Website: crate-barrel
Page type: billing-address
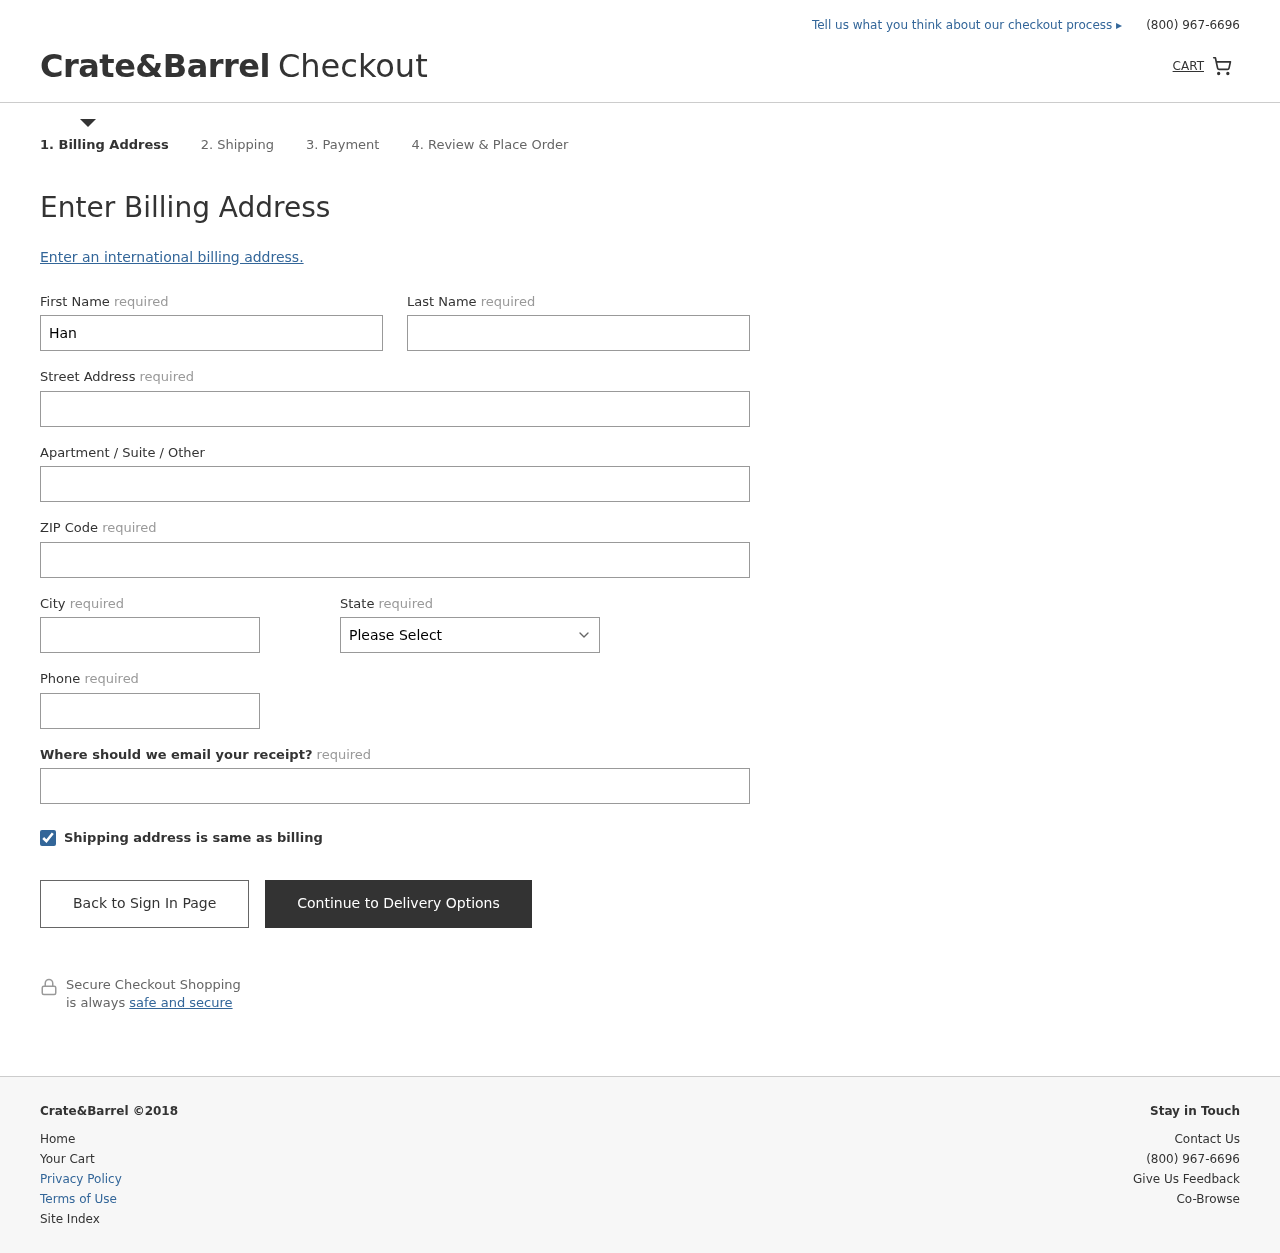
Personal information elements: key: PII_STATE
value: MP
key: PII_FIRSTNAME
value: Hannah
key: PII_LASTNAME
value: Harrison
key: PII_STREET
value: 73189 Antonio Motorway
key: PII_POSTCODE
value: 90085
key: PII_CITY
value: Carolburgh
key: PII_PHONE
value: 8466998782
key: PII_EMAIL
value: hannah.harrison@gmail.com